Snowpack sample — Loveland Pass, Silver Plume, Colorado, USA (1/12/25, 11:40 AM MST)
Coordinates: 39.66, -105.88
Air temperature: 7 °F
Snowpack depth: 140 cm
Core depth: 10 cm
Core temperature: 41 °F
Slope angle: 11°, slope face: 30°
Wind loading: high
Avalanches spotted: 2
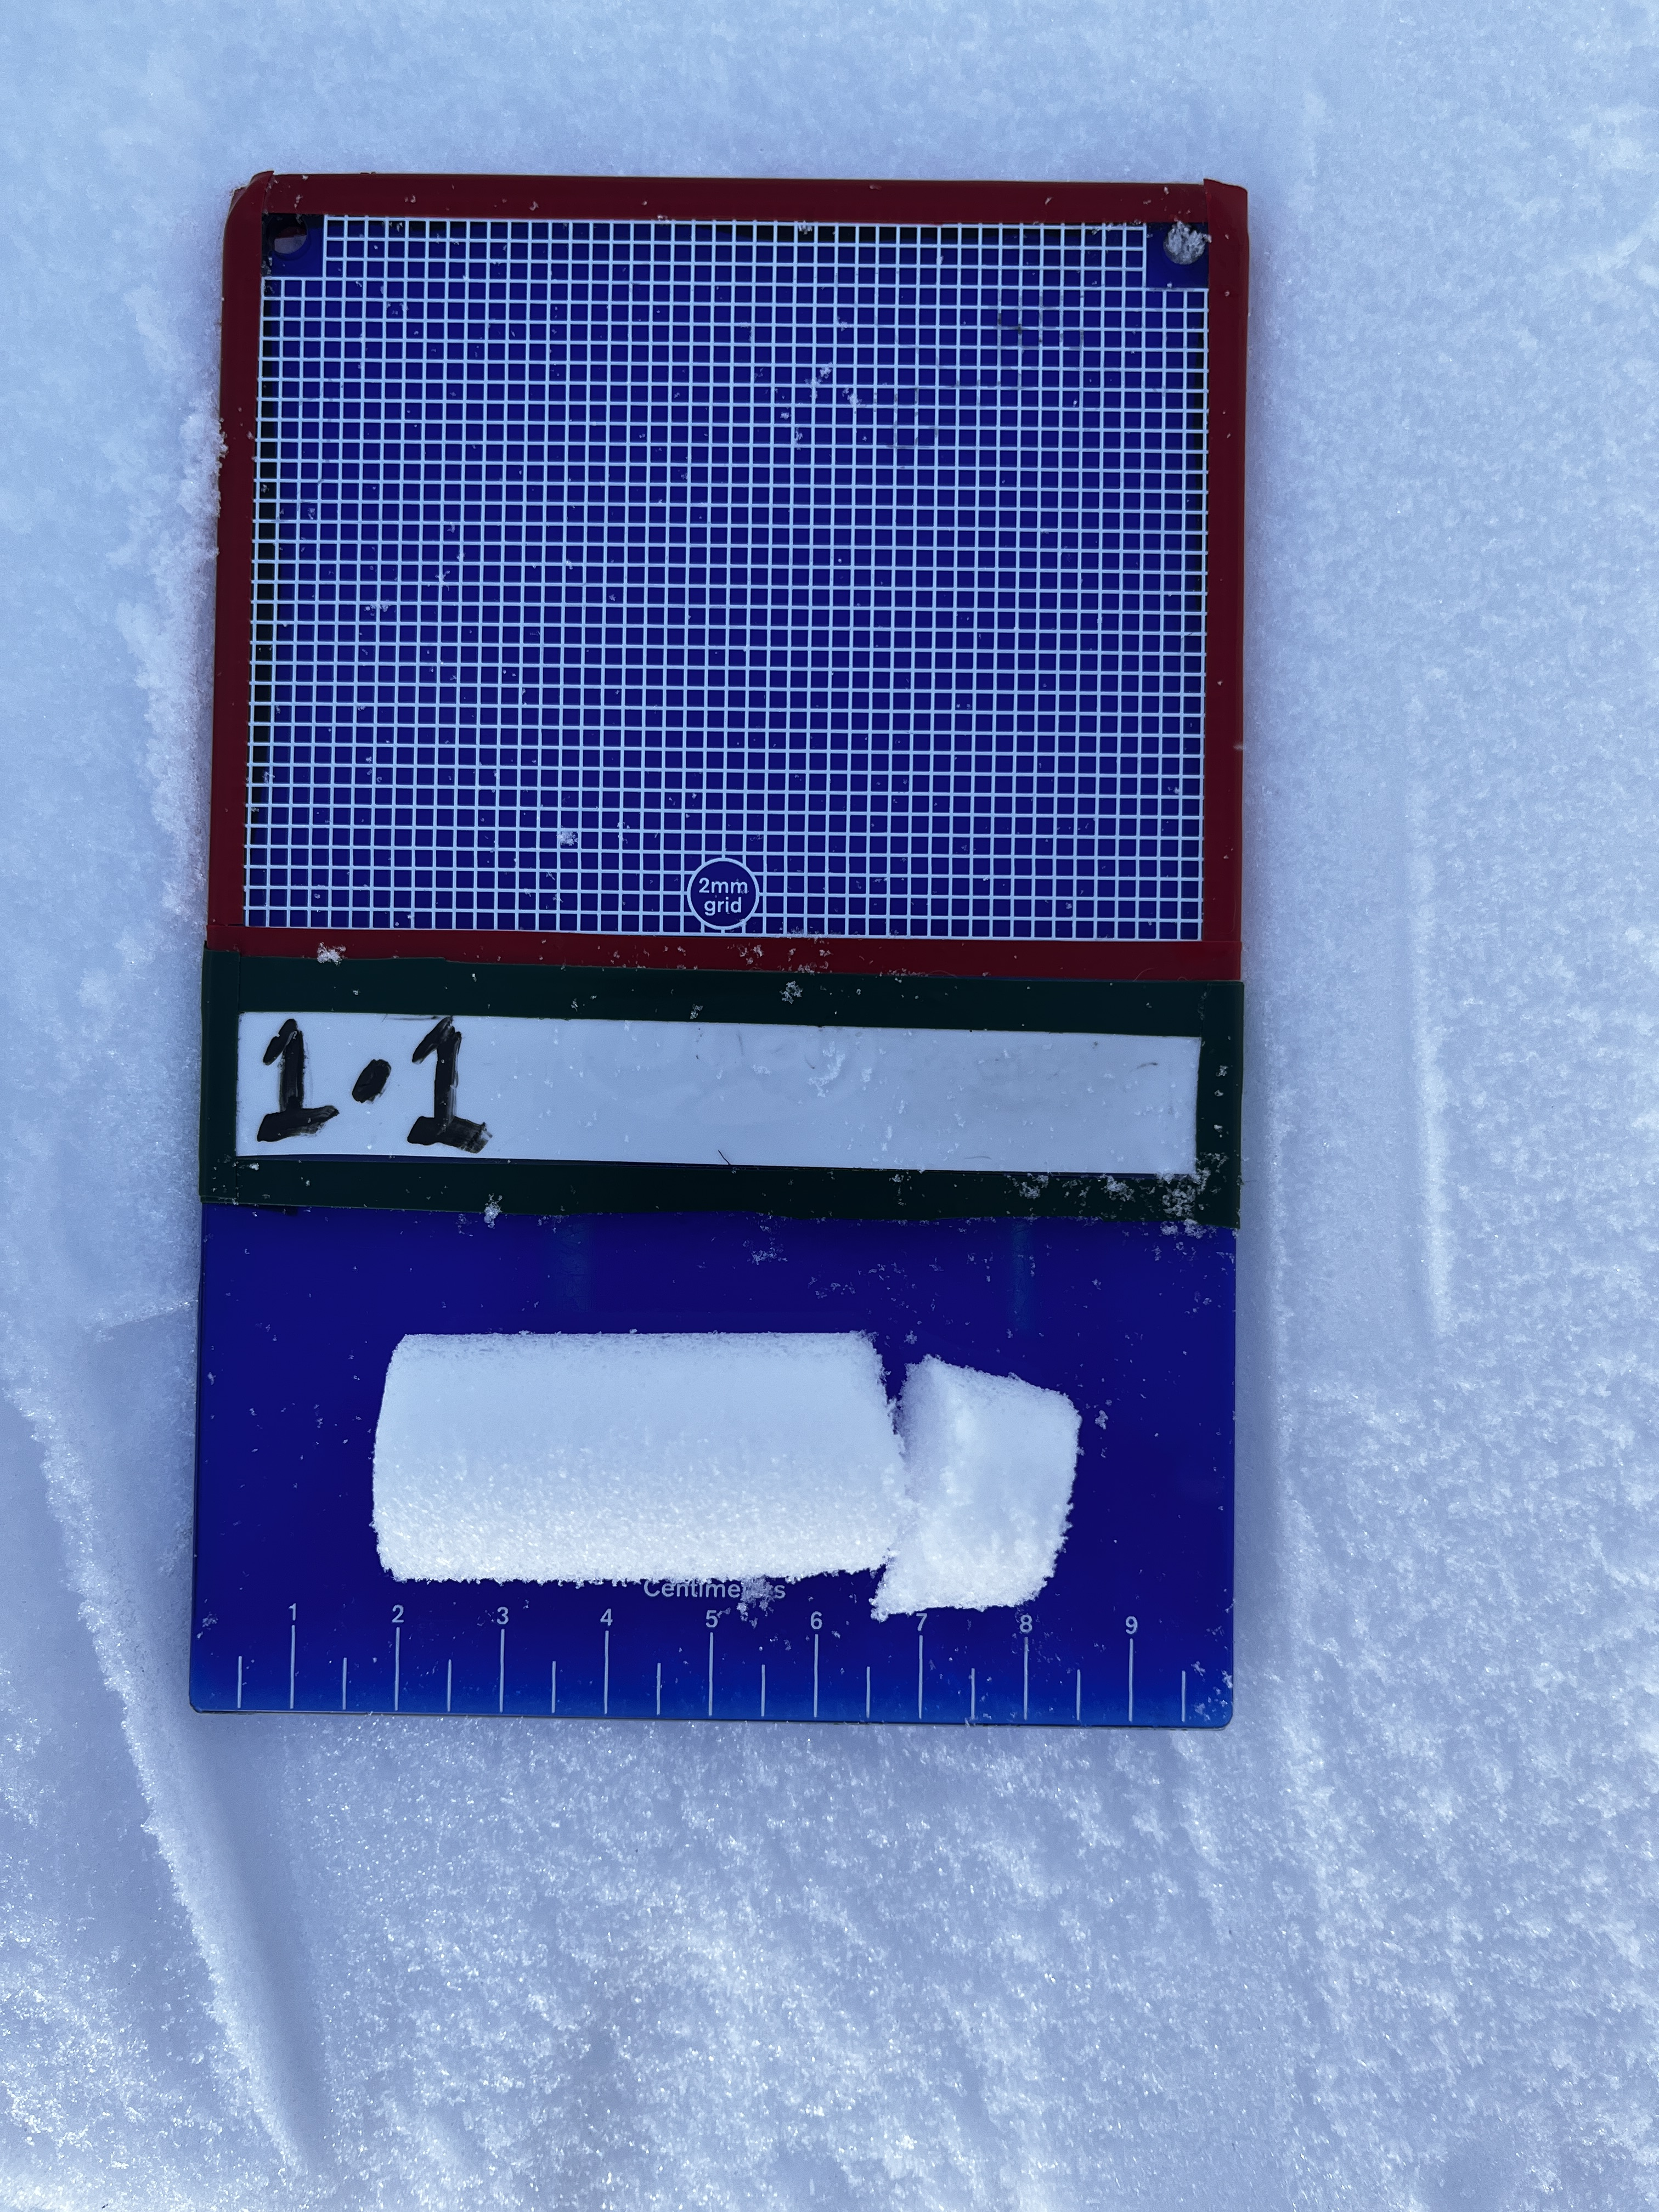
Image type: crystal_card
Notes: Pilot using slightly modified coring method that took too large segment for snow profile picturing, advised not to use in higher level models. Two avalanche on south face nearby, partially cloudy with light snow in the last 24 hours. Lots of wind loading on eastern features.